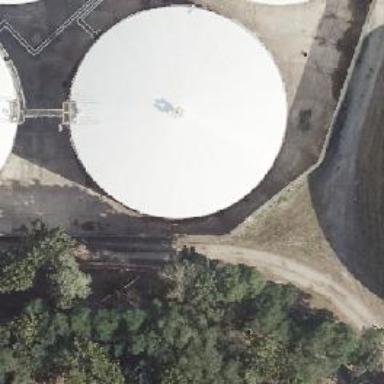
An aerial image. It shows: Storage tank which is man-made.